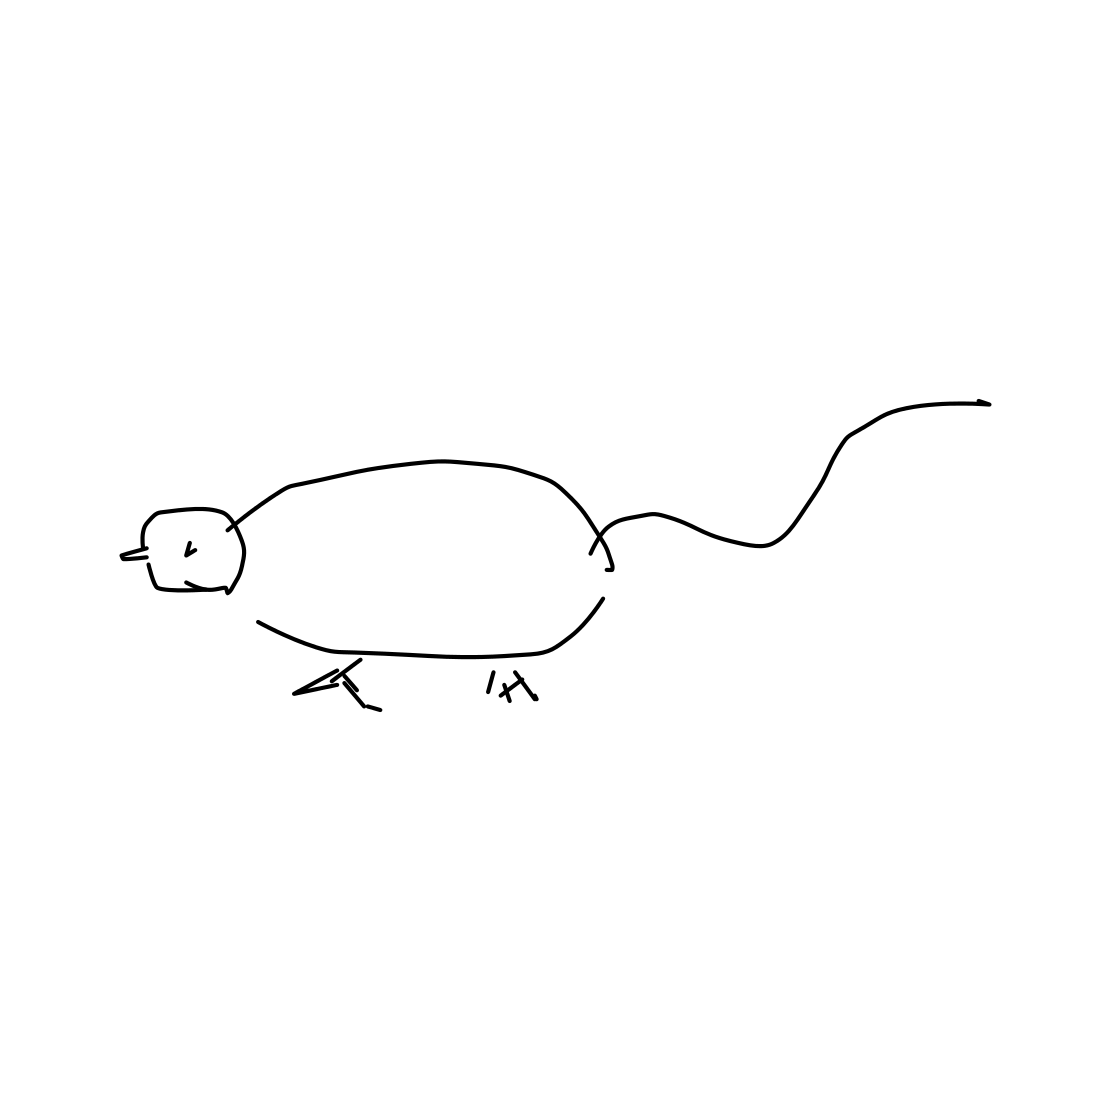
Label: mouse (animal)